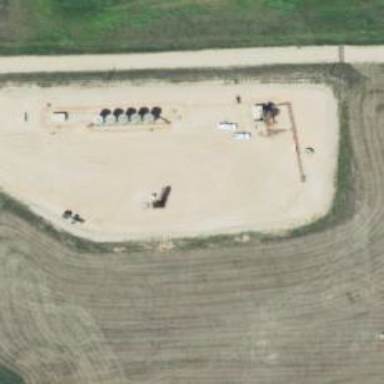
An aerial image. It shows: Petroleum well.